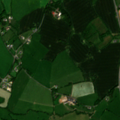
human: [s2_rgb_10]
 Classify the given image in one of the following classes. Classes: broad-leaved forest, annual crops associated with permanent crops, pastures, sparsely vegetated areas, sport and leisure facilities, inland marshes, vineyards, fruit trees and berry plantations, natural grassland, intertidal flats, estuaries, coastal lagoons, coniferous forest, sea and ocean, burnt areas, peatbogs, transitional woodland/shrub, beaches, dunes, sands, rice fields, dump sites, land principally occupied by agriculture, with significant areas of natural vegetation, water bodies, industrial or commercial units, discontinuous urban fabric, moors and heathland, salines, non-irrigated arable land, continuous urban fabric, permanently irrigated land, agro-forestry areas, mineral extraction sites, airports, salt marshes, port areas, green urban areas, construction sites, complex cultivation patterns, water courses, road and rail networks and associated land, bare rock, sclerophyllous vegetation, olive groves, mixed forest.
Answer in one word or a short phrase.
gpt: non-irrigated arable land, pastures